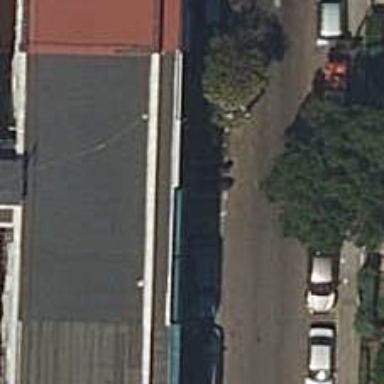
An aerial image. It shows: Motorcycle parking area.